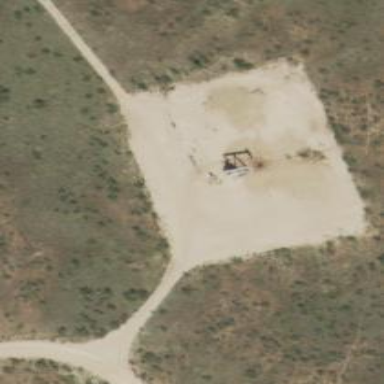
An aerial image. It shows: Petroleum well.